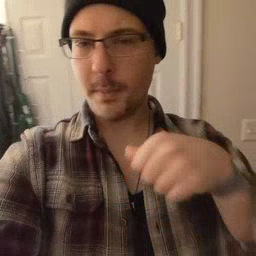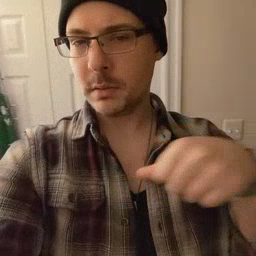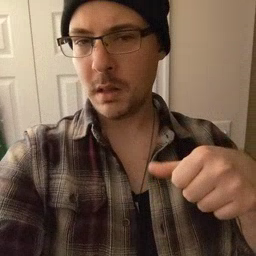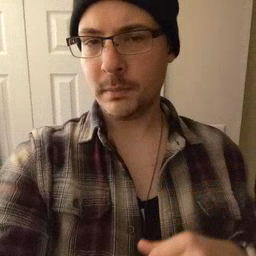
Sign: puzzle